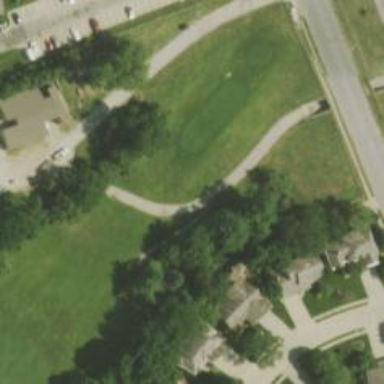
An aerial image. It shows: Path used for both walking and golf.